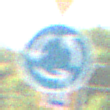
Verkehrszeichen: Kreisverkehr
Zusatzzeichen oben: VorfahrtGewaehren
Umgebung: Outdoor, Suburban
Tageszeit: MorningAfternoon
Wetter: Clear
Licht: Natural
Jahreszeit: NotSpecified
Kontrast: HighContrast